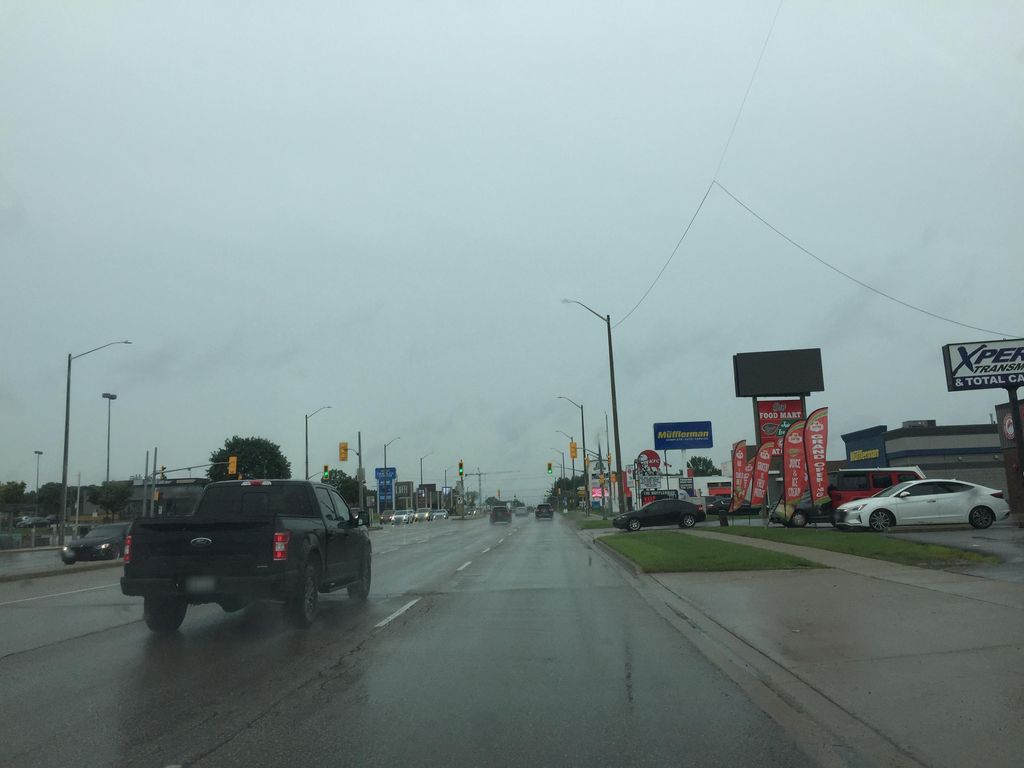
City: kitchener-waterloo